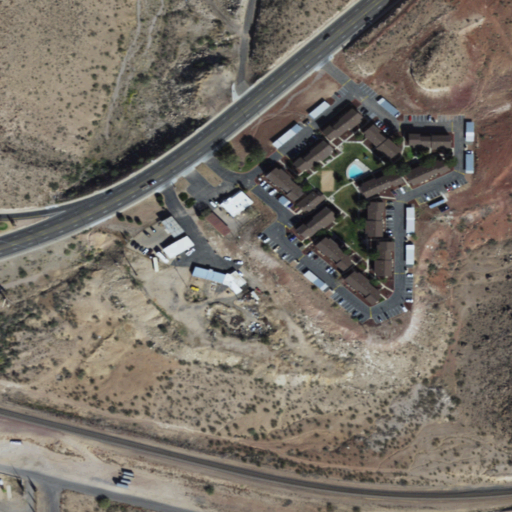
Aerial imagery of valley in Arizona named Powderhouse Canyon containing shrub, low intensity development, open development, medium intensity development, and high intensity development